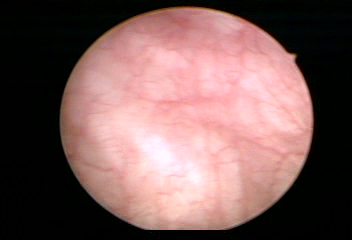
Modality: WLC
Class: Normal mucosa
Bladder cancer association: No